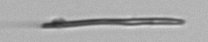
Label: fiber